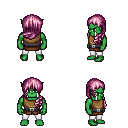
a pixel art fantasy rpg character, male body template, orc, green skin, leather chest armor, white pants, pink left-swept hairstyle, four views (front, back, left, right), 2x2 character sprite sheet, small pixel art, hard edges, no anti-aliasing